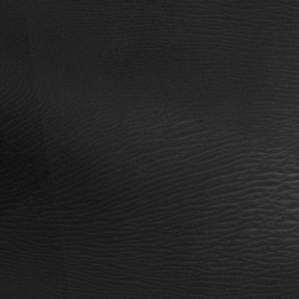
Label: non_frost